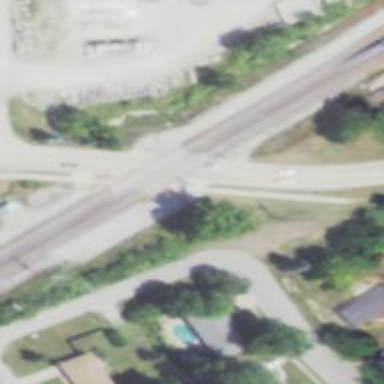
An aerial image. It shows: Level crossing with lights at railway intersection.